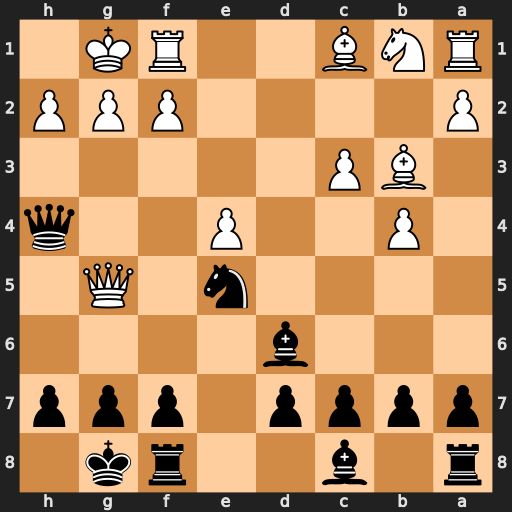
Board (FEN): r1b2rk1/pppp1ppp/3b4/4n1Q1/1P2P2q/1BP5/P4PPP/RNB2RK1
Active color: b
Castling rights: -
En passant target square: -
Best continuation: Nf3+ gxf3 Qxh2#